Field crop: maize
Growth stage: 1
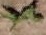
Species: atriplex